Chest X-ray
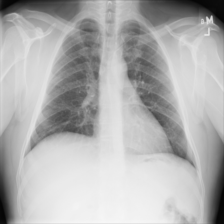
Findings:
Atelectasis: negative
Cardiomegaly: negative
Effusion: negative
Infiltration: negative
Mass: negative
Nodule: negative
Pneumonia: negative
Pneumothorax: negative
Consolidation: negative
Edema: negative
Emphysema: negative
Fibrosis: negative
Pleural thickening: negative
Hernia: negative